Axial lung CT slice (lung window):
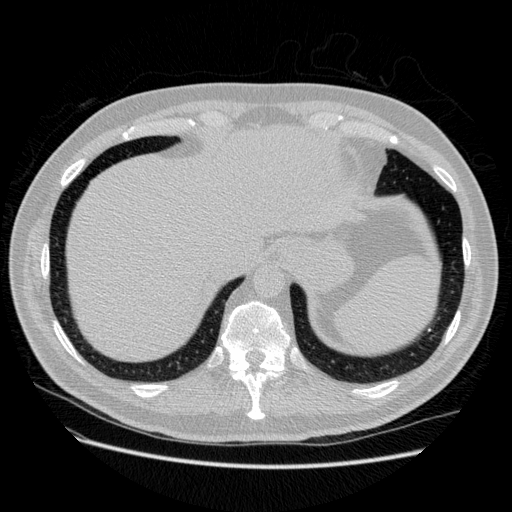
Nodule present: no